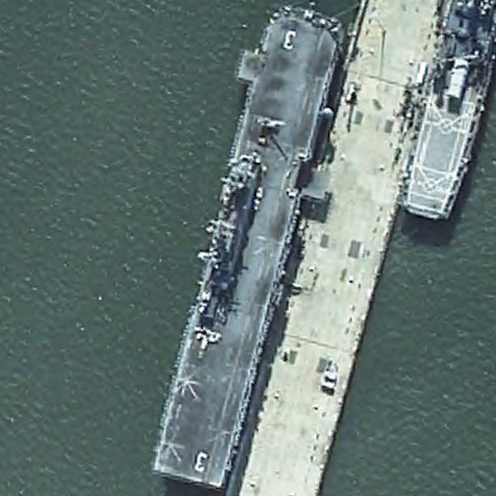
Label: assault